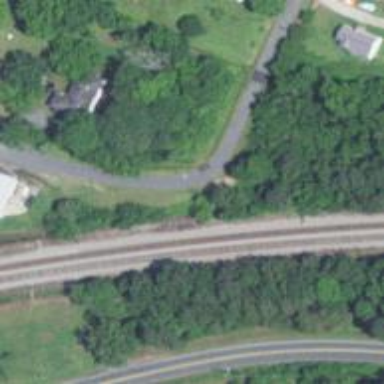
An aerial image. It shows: Railway track.